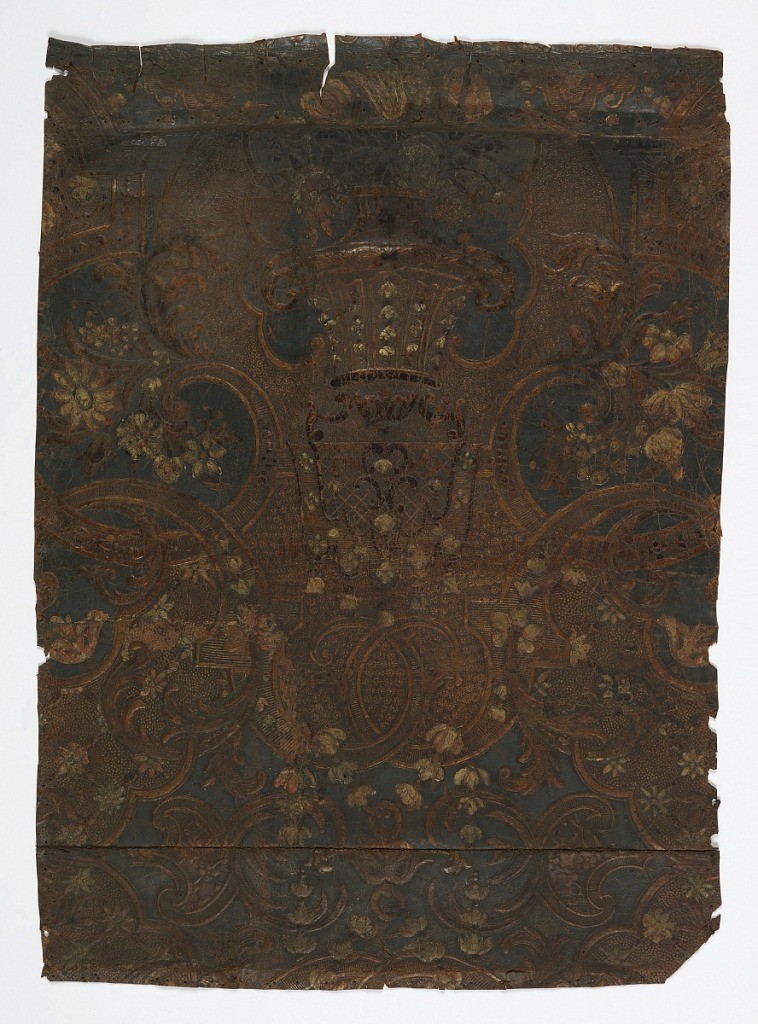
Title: Sidewall
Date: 17th century
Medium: Leather, paint, metallic leaf
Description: Leather embossed with vase and floral design.